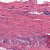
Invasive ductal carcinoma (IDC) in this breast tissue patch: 0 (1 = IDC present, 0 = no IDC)